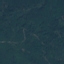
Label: Forest